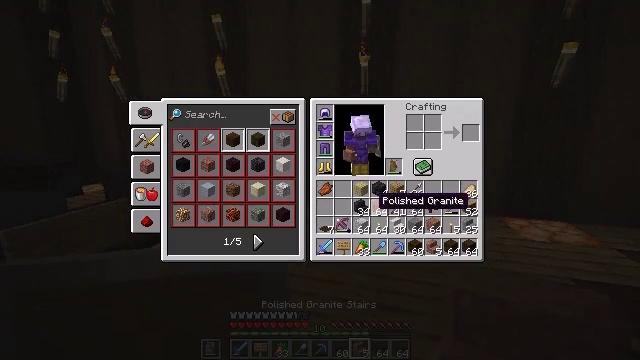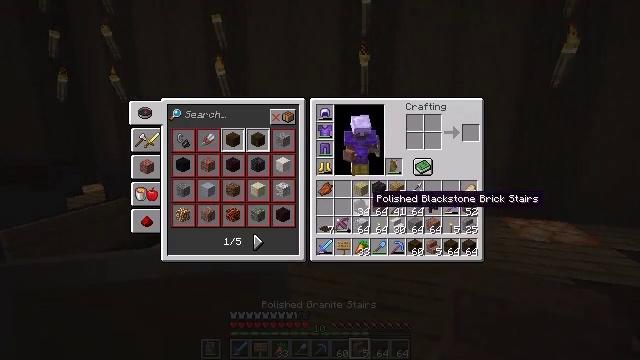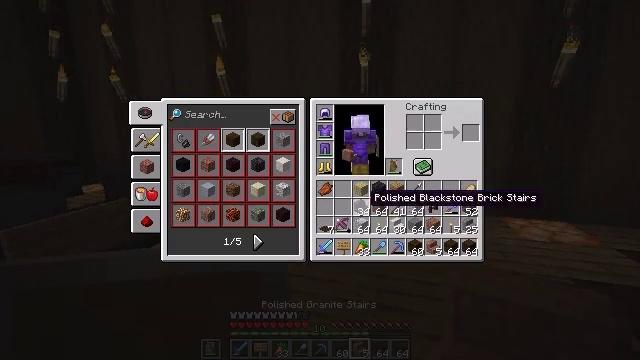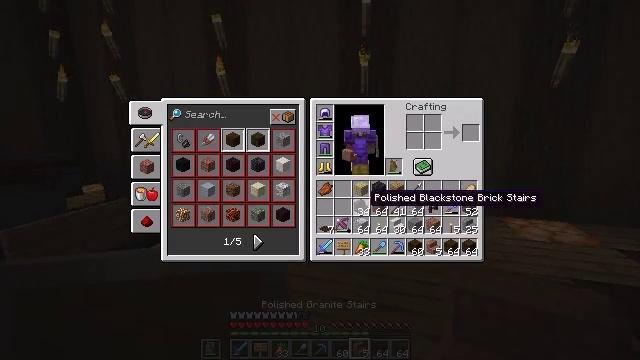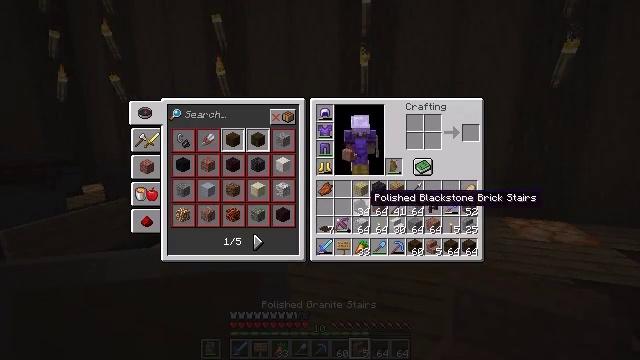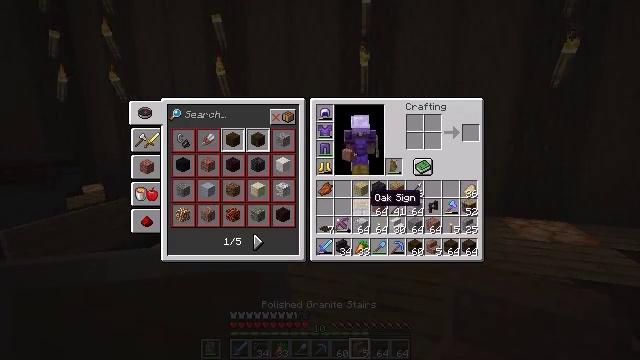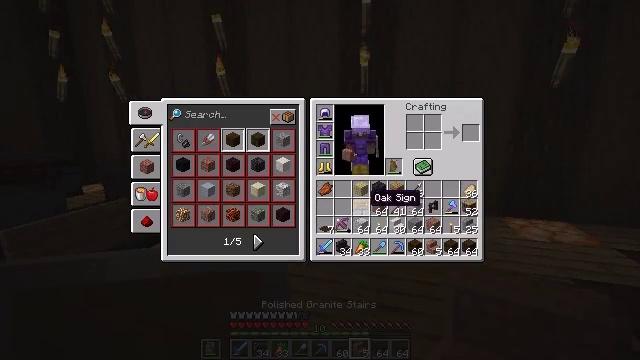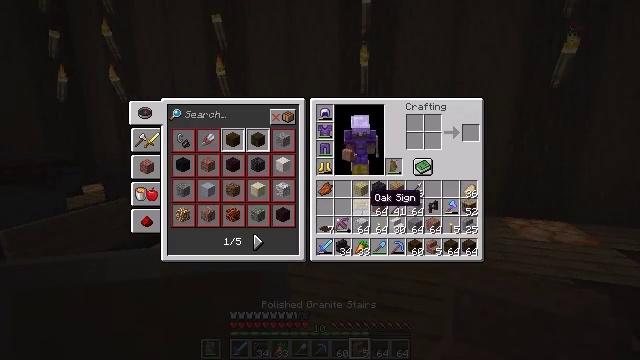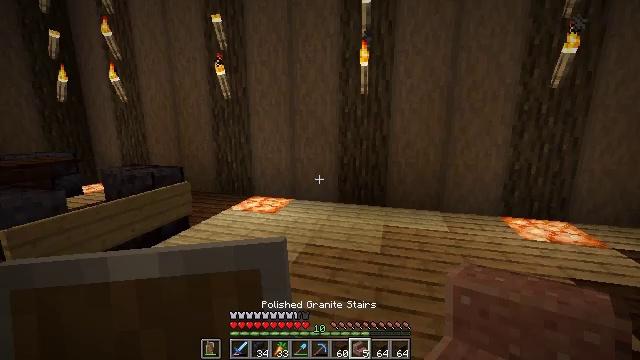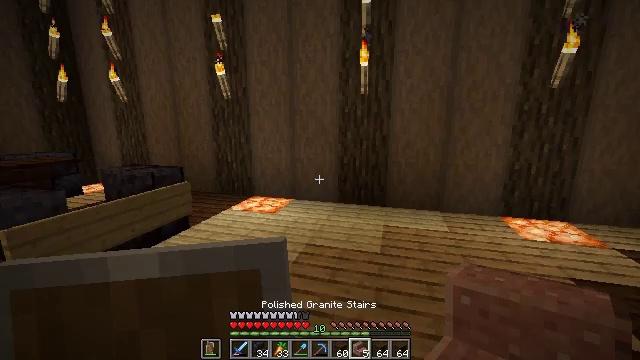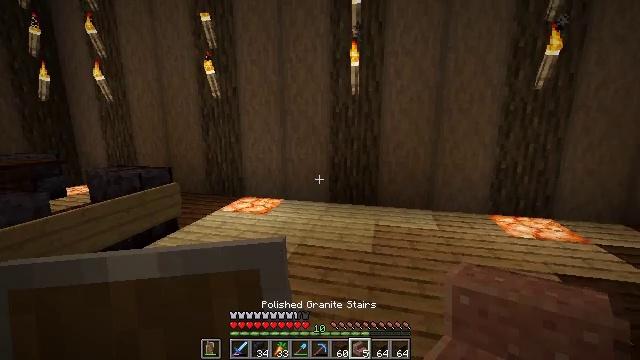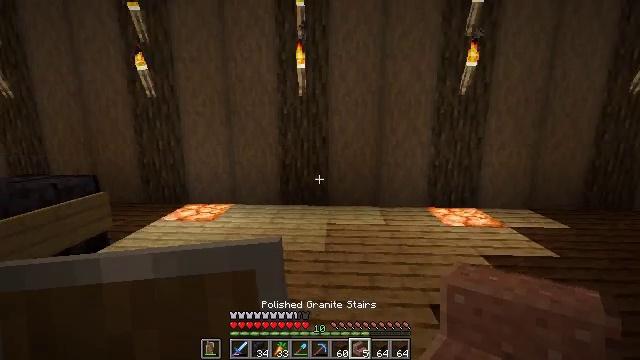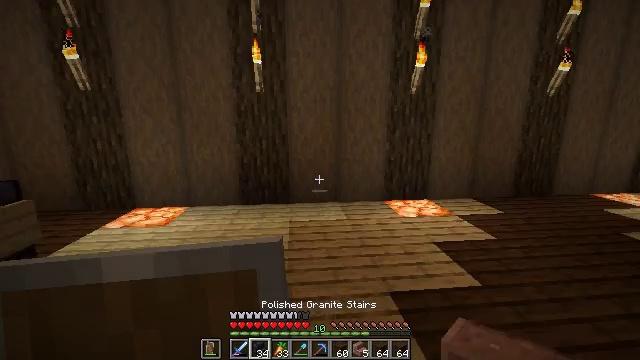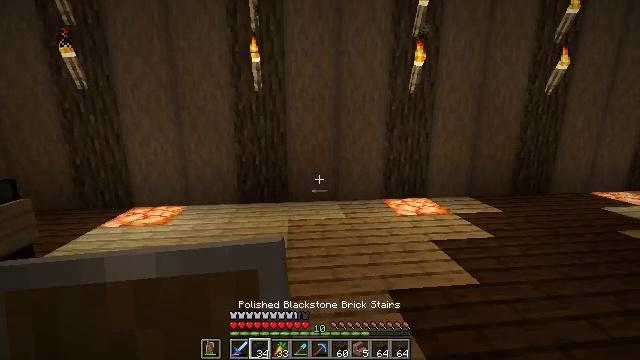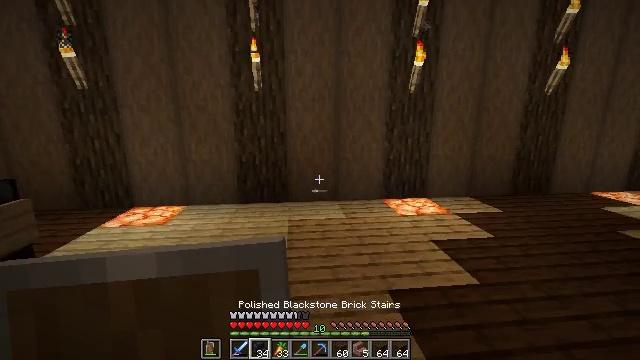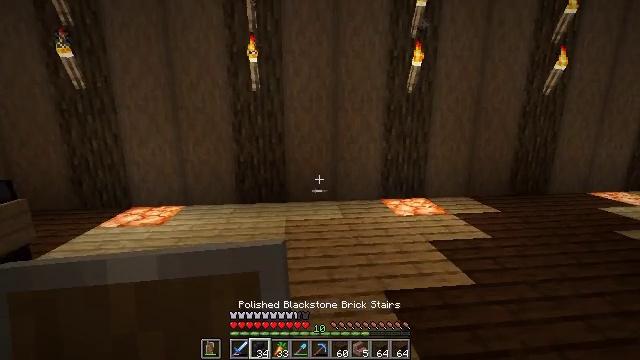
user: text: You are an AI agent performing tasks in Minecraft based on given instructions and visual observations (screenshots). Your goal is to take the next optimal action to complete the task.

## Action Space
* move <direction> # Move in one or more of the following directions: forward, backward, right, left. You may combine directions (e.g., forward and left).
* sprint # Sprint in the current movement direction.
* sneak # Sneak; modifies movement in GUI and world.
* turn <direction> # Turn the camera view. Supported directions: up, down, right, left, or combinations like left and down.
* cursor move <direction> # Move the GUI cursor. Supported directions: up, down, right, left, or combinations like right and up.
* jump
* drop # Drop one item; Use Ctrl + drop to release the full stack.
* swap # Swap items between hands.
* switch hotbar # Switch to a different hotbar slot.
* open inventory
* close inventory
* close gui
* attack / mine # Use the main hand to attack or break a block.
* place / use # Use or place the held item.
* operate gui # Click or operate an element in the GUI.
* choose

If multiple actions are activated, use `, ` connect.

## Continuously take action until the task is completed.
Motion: motion action
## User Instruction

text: Attack the polished blackstone brick stairs to gather it.
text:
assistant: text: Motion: sneak
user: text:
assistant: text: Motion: sneak
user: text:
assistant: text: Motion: sneak
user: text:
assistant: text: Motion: sneak
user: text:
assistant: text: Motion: sneak, switch to hotbar 2
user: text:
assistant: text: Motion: sneak, switch to hotbar 2
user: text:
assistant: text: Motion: no_op
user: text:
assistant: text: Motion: no_op
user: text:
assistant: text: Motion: close gui
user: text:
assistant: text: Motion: turn right
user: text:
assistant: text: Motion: turn right
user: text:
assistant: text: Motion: turn right, switch to hotbar 2
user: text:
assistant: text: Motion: switch to hotbar 2
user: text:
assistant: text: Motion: no_op
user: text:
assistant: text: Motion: move right
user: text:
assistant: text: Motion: move forward and move right
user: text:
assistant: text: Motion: move forward and move right
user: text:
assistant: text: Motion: move forward and move right
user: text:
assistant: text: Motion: move forward and move right
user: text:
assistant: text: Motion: move forward and move right, turn left and down
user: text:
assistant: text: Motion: move forward and move right, turn left and down
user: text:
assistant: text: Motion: move forward and move right, turn left and down
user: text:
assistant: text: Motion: move forward and move right
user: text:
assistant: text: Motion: move forward and move right, turn left and down
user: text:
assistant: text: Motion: move forward and move right
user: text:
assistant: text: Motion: move forward and move right
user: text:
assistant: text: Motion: move forward and move right
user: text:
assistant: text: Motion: move forward, turn left
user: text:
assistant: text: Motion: move forward
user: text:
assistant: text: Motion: move forward